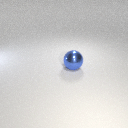
large blue metal sphere